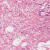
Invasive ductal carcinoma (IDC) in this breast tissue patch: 0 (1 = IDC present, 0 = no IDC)